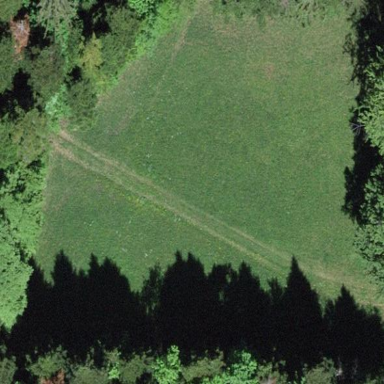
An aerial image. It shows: Beautiful meadow.